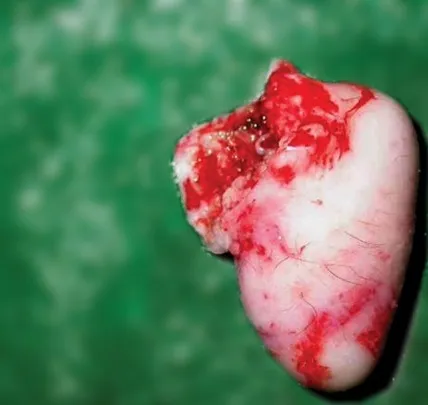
Grayish-white specimen with hair growth on its surface.
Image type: medical_photograph (other_medical_photograph)